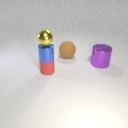
large purple metal cylinder to the right of small red rubber cylinder